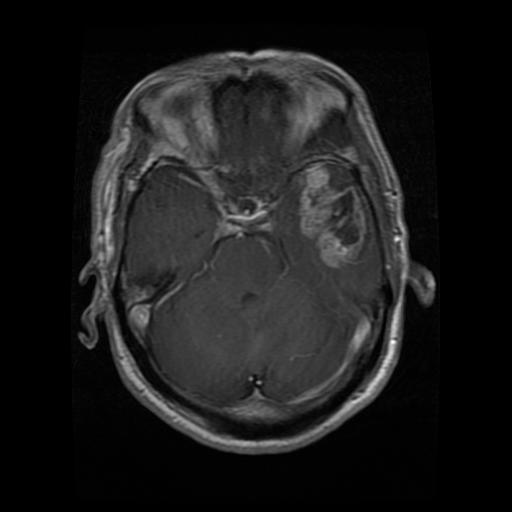
Label: glioma